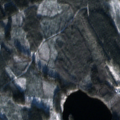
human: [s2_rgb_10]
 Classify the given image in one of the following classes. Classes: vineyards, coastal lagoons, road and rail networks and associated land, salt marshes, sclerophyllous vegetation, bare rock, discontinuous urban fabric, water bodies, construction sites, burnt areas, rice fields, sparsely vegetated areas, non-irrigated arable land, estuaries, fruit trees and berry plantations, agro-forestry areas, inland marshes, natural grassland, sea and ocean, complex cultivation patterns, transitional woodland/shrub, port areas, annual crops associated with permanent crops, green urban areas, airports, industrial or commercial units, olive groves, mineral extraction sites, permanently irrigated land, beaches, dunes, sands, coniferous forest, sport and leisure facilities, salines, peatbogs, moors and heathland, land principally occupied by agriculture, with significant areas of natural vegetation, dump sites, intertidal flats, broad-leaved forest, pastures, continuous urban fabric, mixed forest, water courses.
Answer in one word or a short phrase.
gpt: coniferous forest, mixed forest, transitional woodland/shrub, water bodies